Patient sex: F
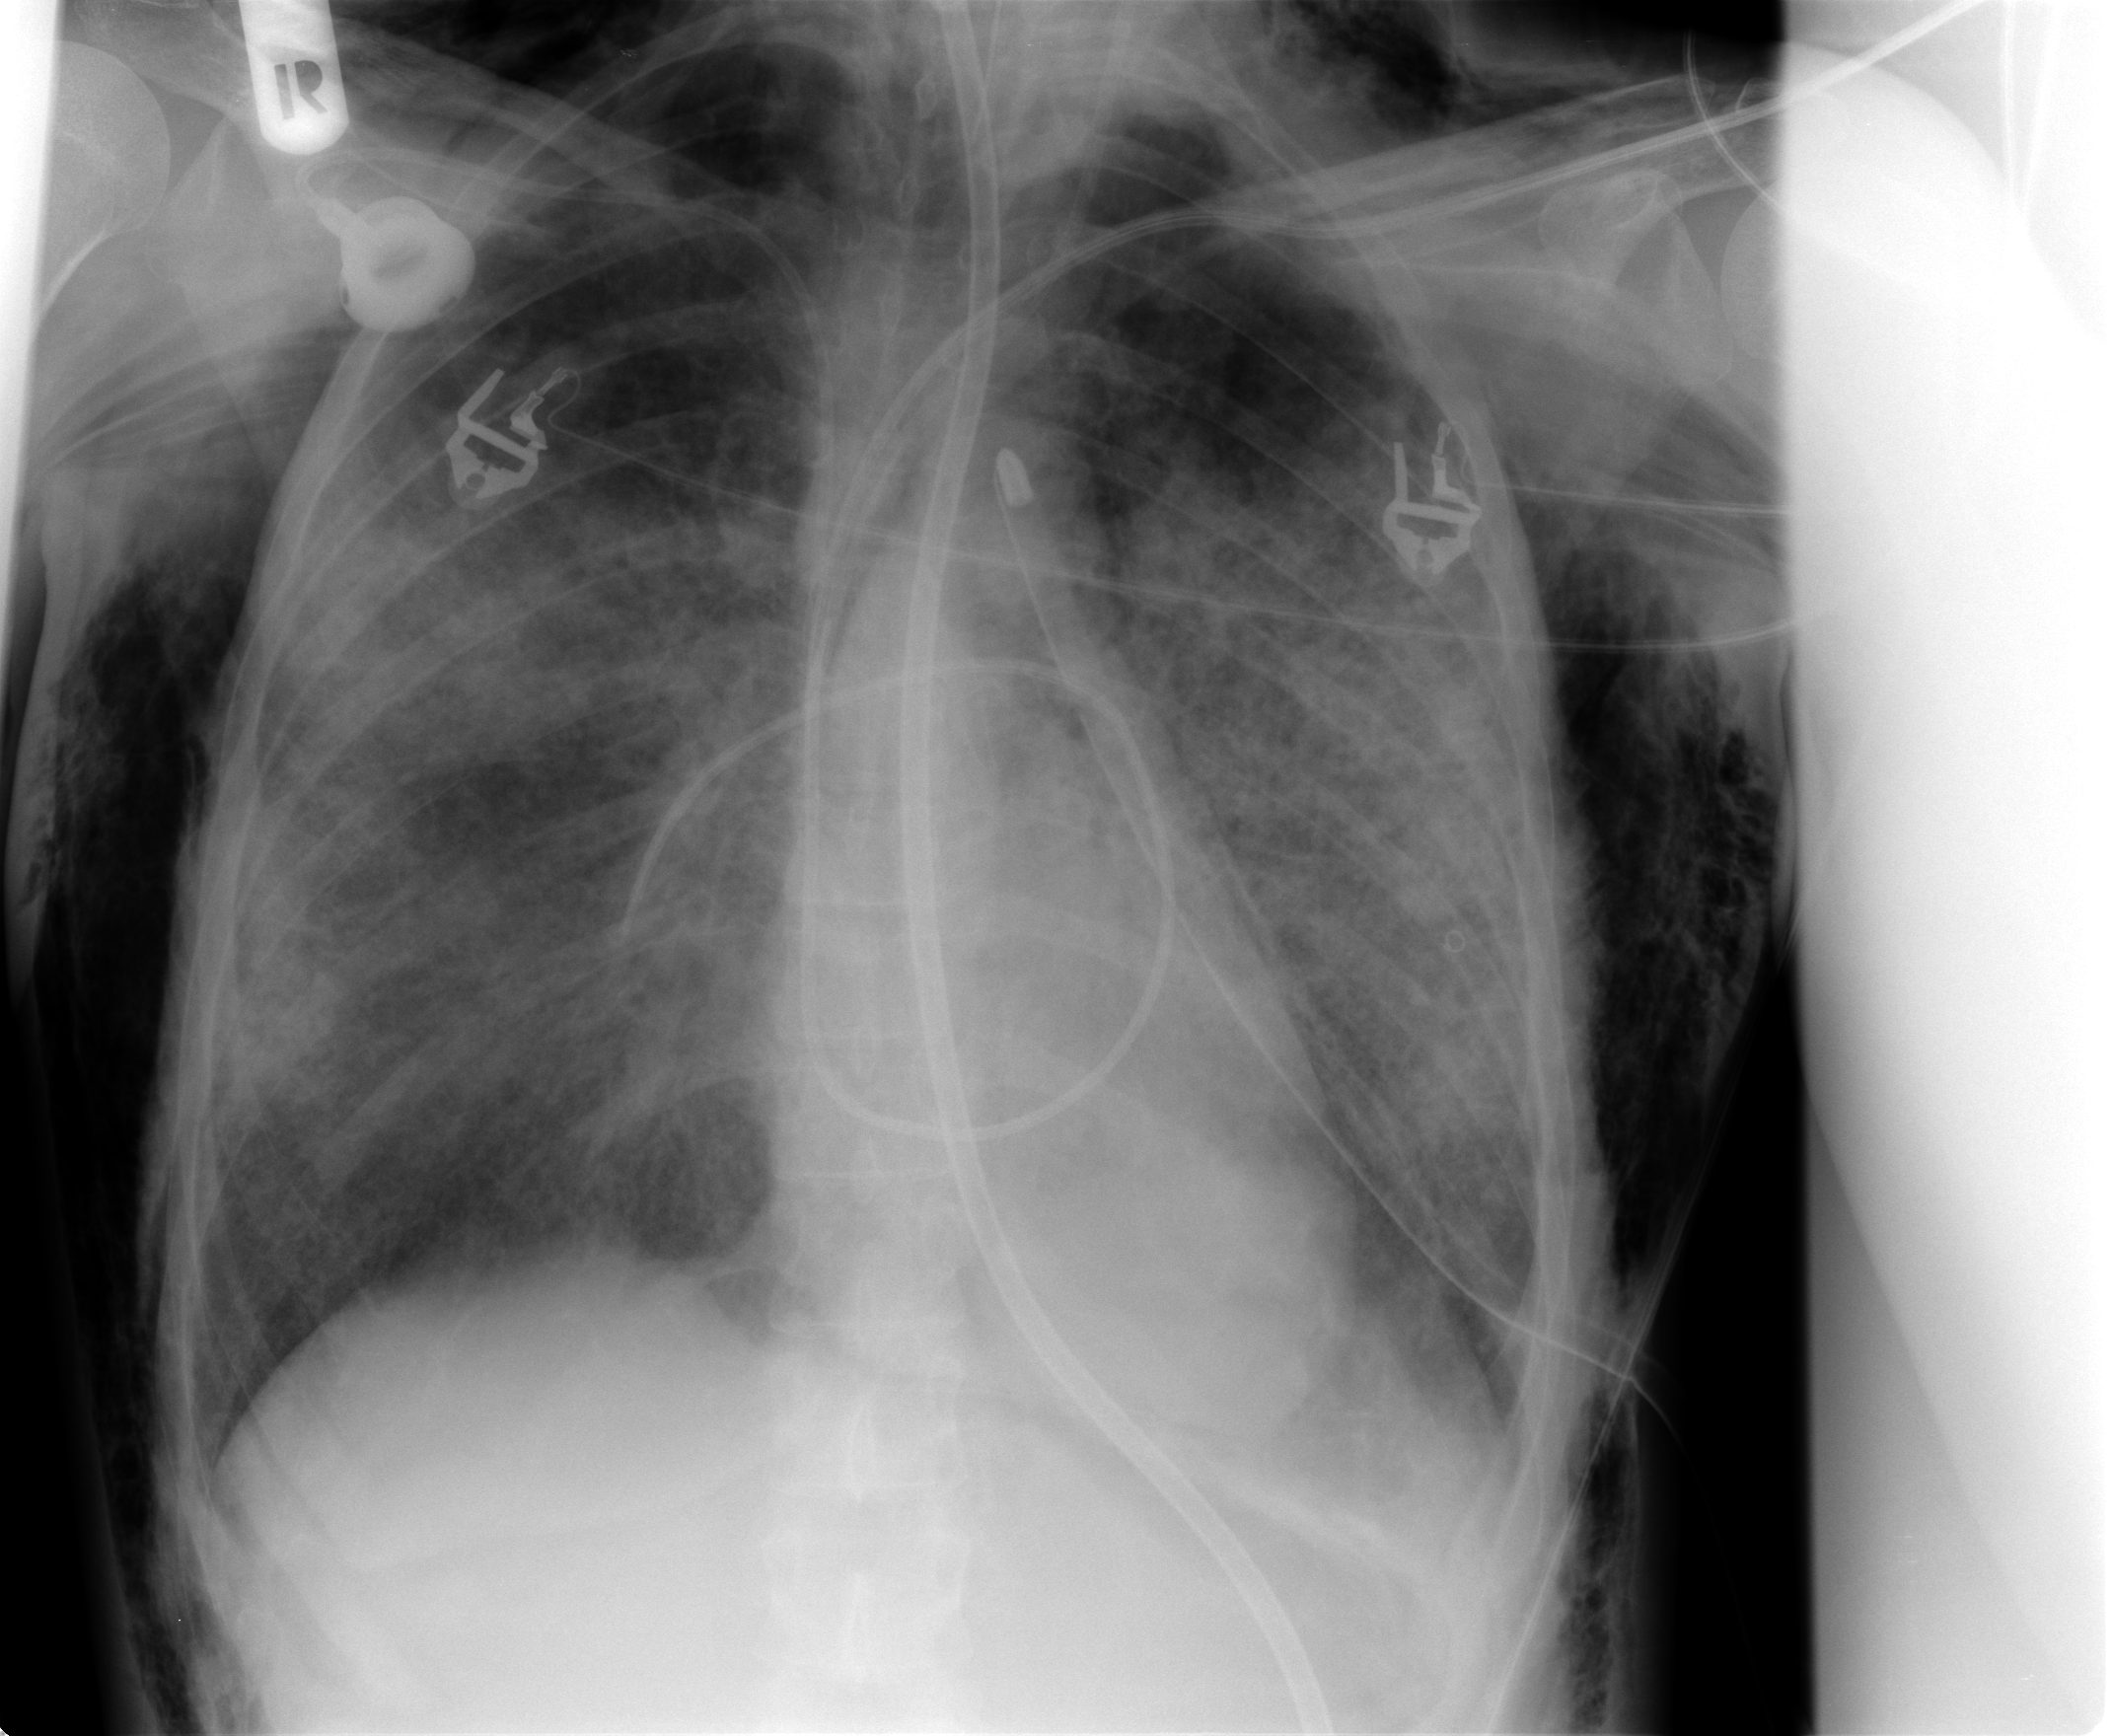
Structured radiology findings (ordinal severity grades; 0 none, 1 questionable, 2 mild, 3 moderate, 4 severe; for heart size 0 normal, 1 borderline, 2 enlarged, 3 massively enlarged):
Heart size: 0
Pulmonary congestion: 0
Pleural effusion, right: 0
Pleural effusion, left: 2
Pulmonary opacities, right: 3
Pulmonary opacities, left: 3
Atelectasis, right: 2
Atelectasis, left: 2